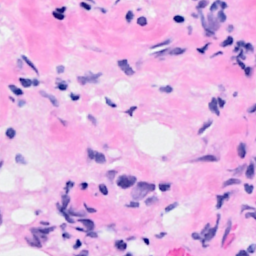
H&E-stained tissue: Breast